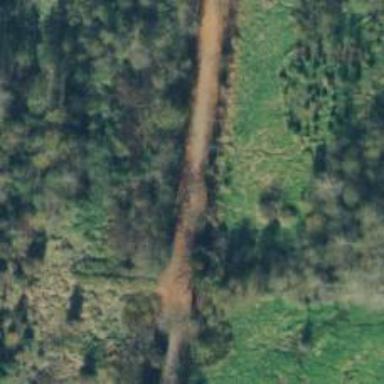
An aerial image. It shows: Abandoned railway in the form of cycleway.